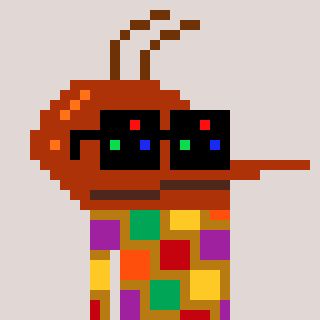
a pixel art character with square black sunglasses, a mosquito-shaped head and a gold-colored body on a warm background